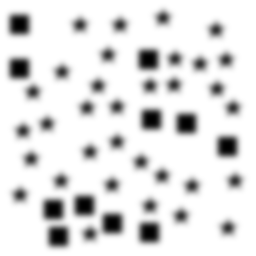
Squares: 11
Triangles: 0
Stars: 33
Total shapes: 44